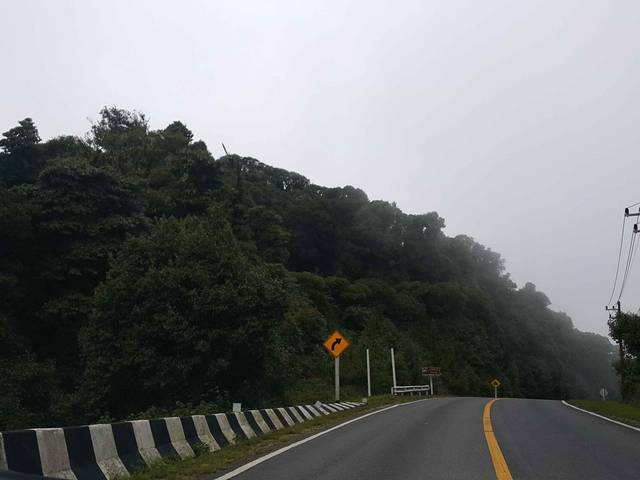
Region: Thailand
Coordinates: 18.586, 98.484